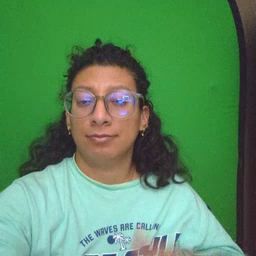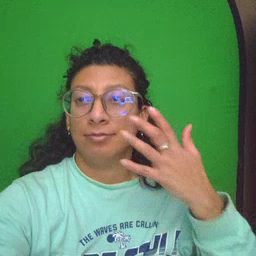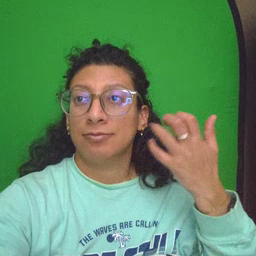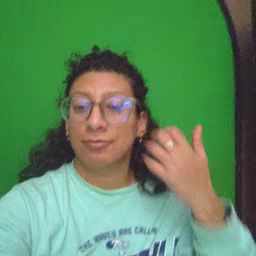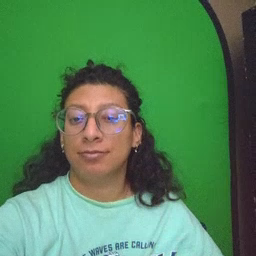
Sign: tiger